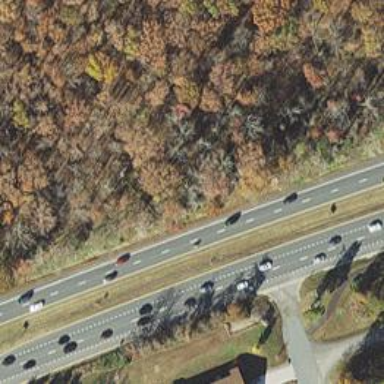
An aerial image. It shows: This image shows trunk highway that functions as expressway.